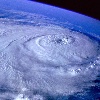
Label: cloud